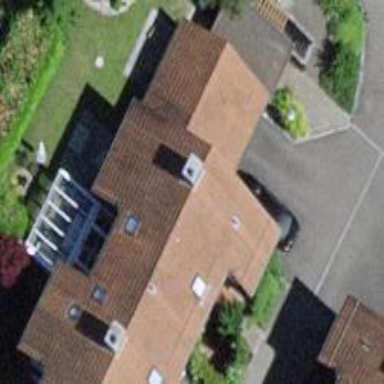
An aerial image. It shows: Group of garages.